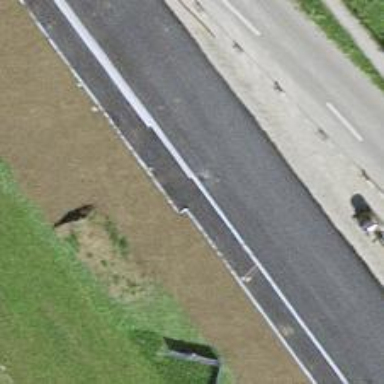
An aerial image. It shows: Platform for public transport. The platform is located by the road.